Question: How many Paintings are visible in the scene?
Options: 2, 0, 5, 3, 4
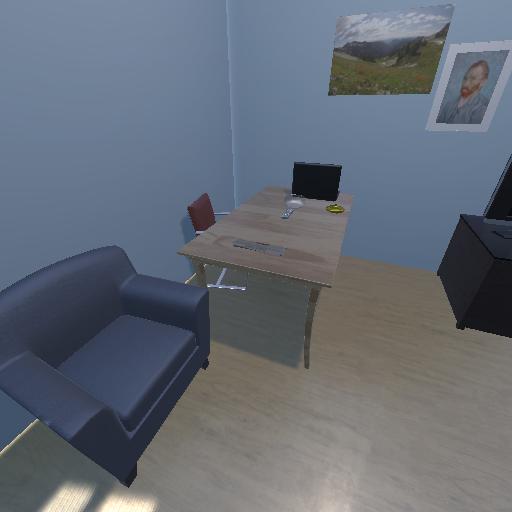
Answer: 2